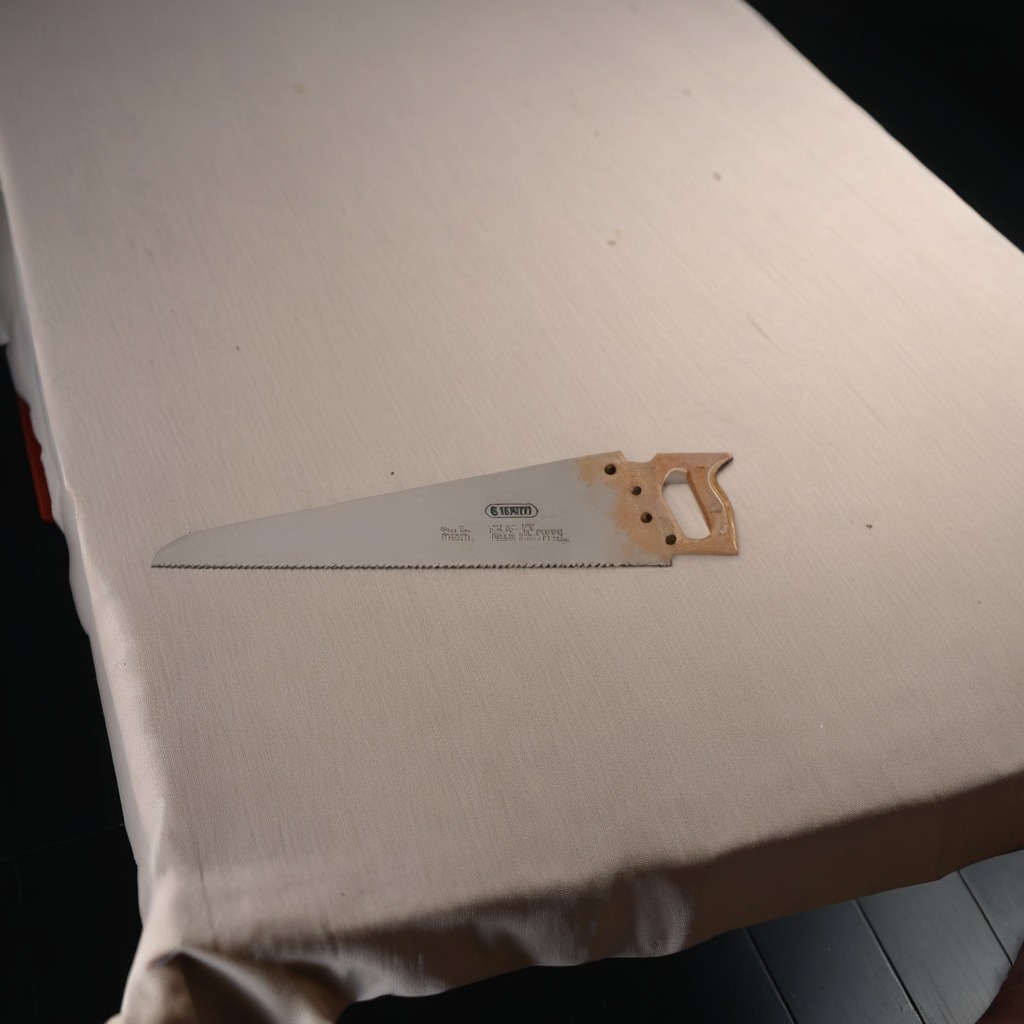
A handheld metal saw lying on a wooden table inside a workshop at night soft shadows worn but beneath the cloth